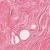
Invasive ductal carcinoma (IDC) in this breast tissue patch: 0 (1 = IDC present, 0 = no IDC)